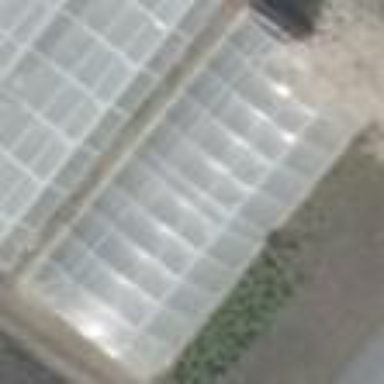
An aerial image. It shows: Greenhouse.